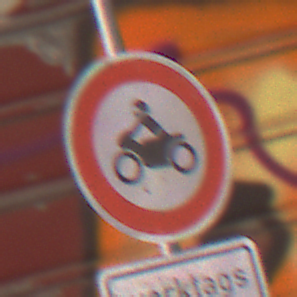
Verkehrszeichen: VerbotKraftraeder
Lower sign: ZeitangabenMitBeschraenkungAufWochentage7
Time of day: MorningAfternoon
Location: Outdoor (Urban)
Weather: Clear
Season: NotSpecified
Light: Natural